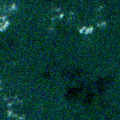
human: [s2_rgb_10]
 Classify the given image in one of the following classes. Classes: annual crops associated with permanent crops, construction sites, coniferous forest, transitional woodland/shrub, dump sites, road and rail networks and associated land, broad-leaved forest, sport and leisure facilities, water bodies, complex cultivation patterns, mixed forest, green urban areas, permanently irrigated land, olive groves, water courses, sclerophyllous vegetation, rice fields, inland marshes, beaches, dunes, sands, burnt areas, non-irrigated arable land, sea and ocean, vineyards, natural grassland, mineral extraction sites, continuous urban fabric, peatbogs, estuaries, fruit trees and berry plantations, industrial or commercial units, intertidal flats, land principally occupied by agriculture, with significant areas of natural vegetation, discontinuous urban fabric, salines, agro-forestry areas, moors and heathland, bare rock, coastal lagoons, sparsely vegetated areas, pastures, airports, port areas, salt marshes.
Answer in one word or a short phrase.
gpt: sea and ocean